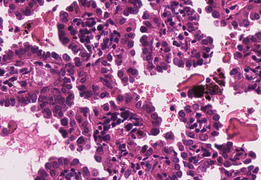
Tumor epithelial tissue: yes
Tumor-associated stroma tissue: yes
Normal tissue: no